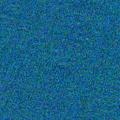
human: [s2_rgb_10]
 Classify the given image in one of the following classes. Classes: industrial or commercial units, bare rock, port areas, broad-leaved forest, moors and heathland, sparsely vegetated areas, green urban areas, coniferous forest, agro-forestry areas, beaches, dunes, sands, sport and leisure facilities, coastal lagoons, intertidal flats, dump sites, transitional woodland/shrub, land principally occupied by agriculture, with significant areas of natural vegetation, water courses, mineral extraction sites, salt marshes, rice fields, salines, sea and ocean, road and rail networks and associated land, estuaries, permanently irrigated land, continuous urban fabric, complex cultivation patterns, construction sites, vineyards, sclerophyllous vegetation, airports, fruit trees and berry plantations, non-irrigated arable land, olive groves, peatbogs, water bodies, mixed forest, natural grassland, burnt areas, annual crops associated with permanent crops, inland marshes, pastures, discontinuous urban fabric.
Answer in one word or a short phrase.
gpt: sea and ocean